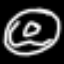
Label: donut